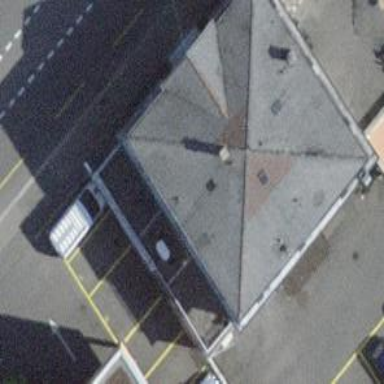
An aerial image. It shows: Restaurant.